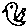
Label: bird